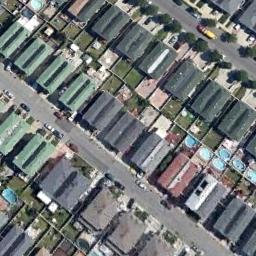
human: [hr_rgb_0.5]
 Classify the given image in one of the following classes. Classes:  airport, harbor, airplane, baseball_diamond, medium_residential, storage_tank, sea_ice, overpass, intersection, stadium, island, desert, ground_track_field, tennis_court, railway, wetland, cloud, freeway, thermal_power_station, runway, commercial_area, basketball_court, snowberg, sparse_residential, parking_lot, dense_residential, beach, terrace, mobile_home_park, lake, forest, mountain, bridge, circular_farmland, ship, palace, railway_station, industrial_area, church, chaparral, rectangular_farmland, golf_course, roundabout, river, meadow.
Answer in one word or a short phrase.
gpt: dense_residential